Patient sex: M
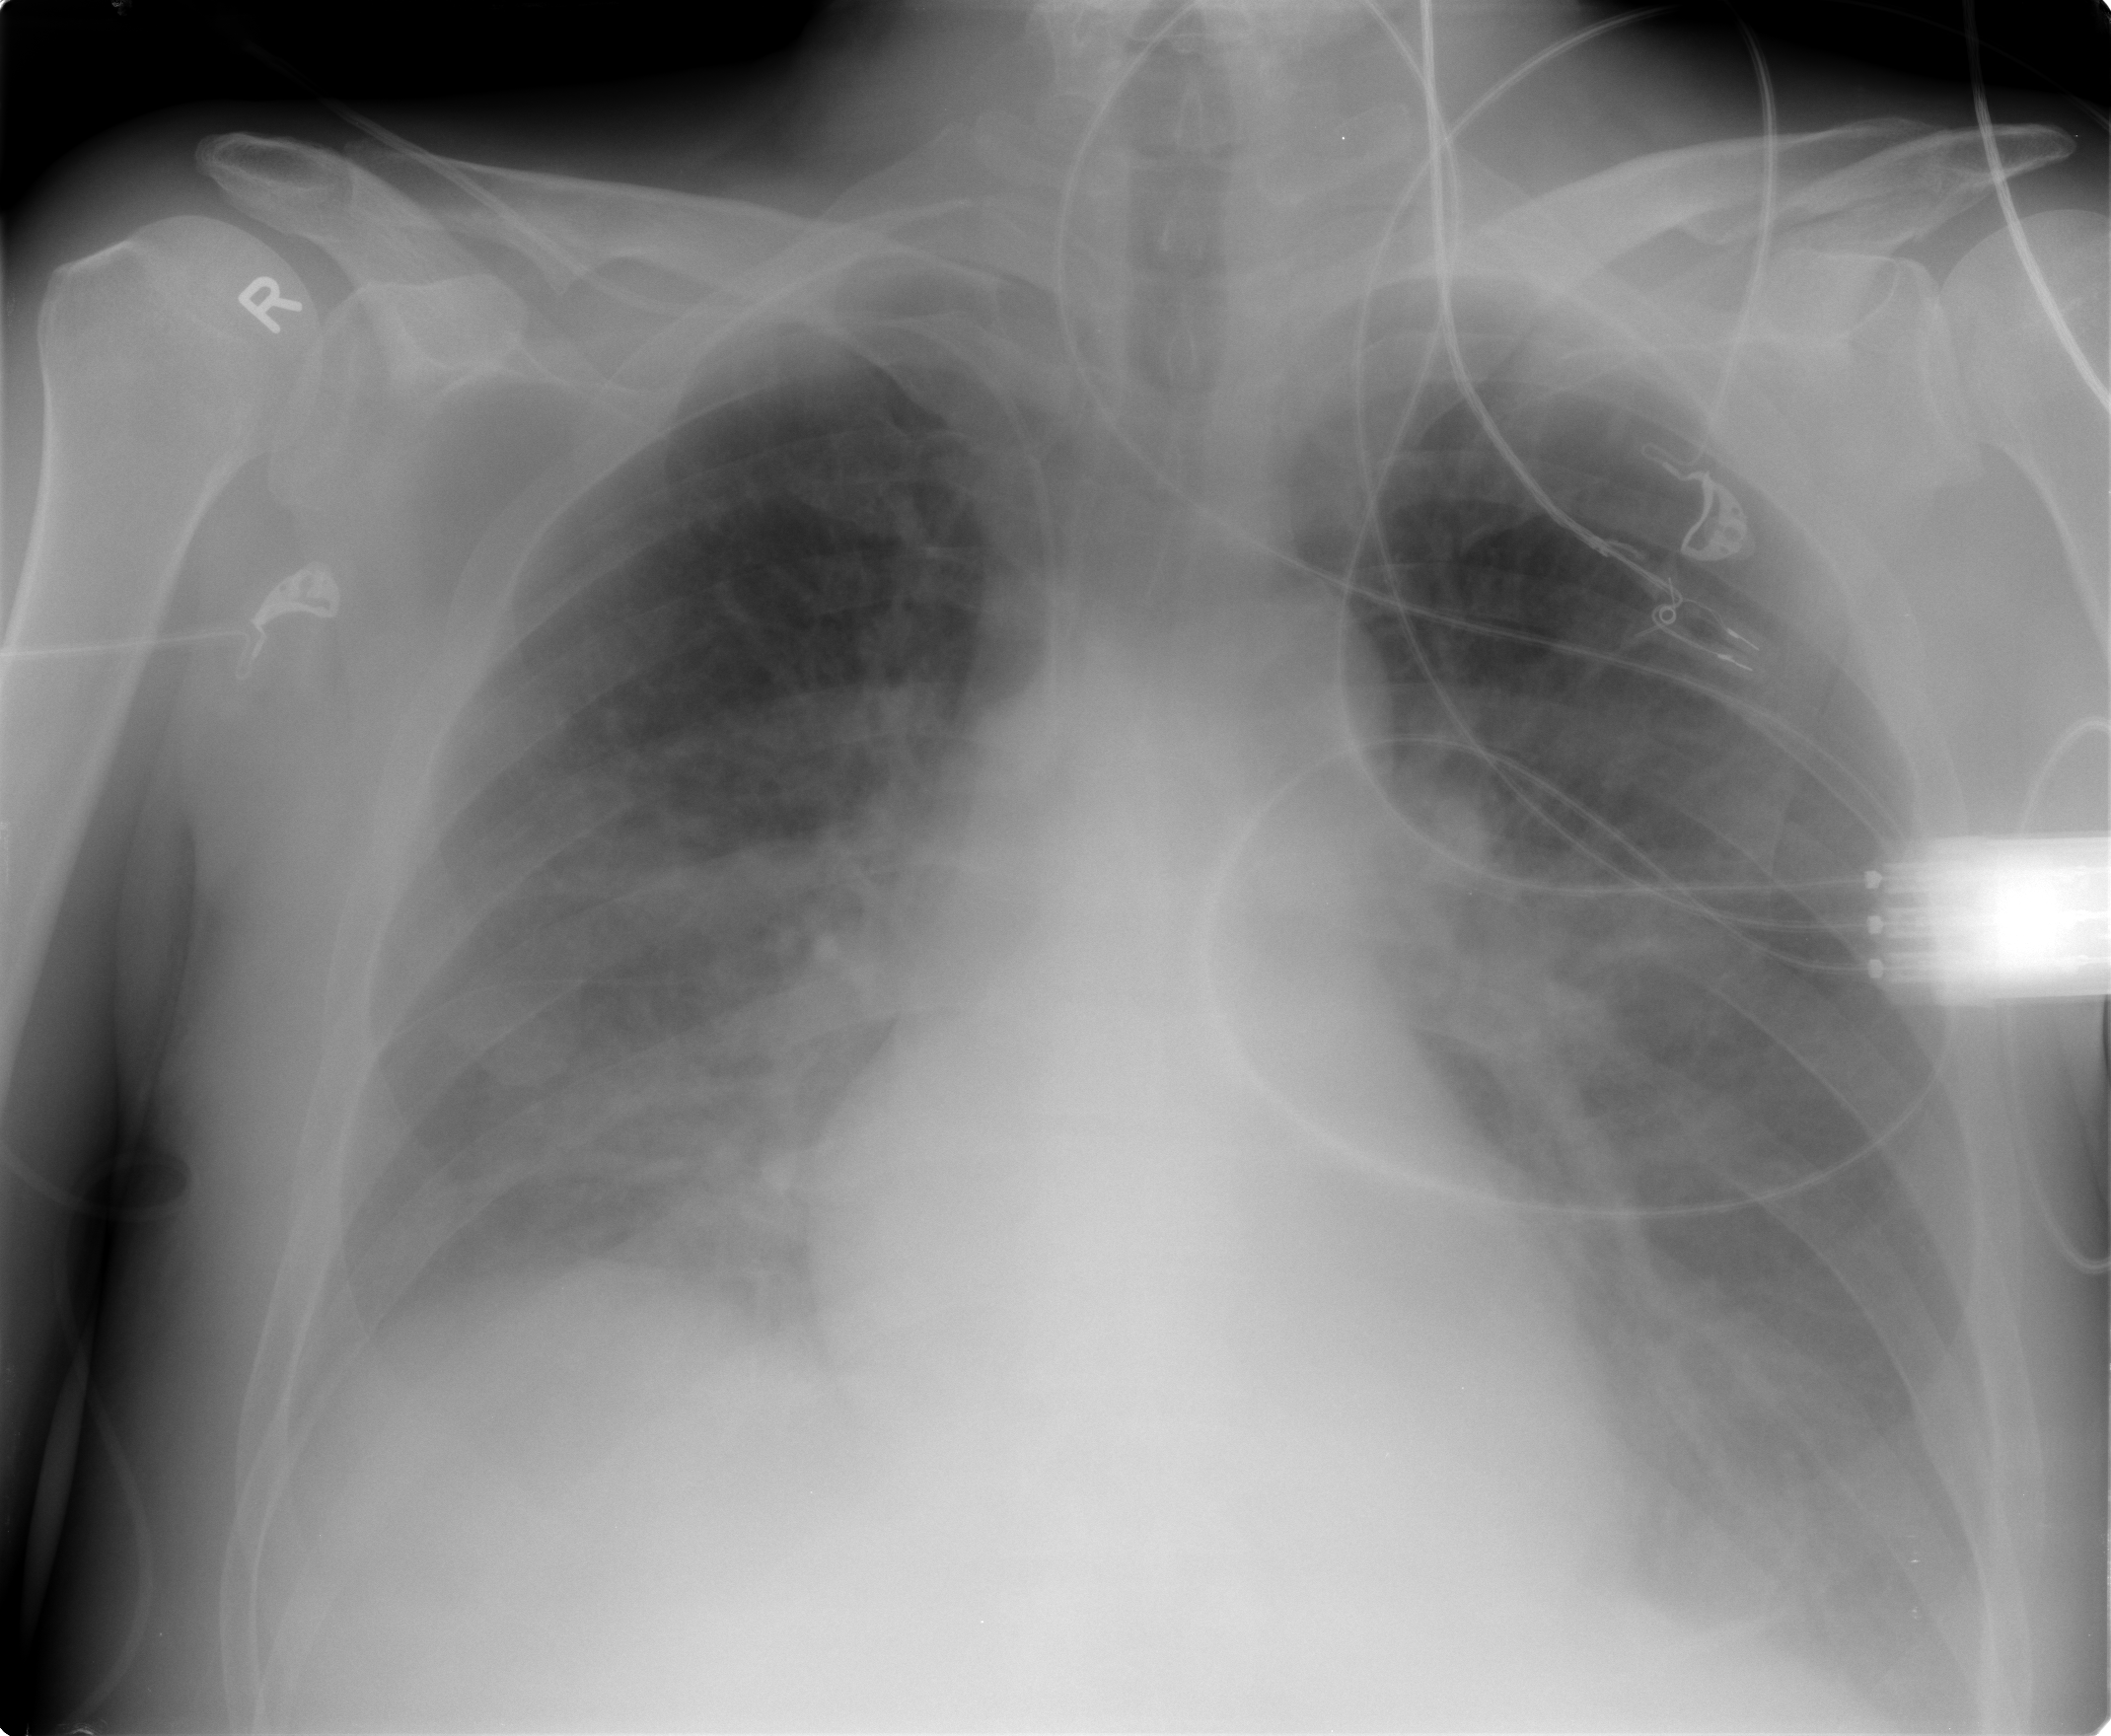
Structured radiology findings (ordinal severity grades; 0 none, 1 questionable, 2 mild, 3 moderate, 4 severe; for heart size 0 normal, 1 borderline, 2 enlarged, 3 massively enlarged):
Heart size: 0
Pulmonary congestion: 3
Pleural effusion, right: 3
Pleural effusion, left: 2
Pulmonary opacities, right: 2
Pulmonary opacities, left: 0
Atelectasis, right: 3
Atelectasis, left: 3